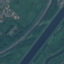
Land use / land cover: River